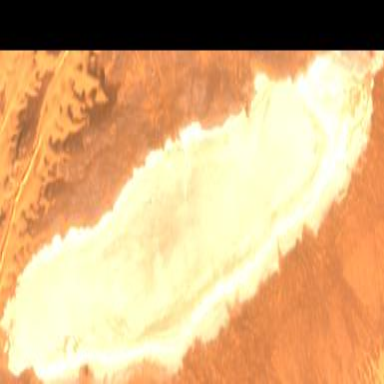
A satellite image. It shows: Salt desert.